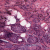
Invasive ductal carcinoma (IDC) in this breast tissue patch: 1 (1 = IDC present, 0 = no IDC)